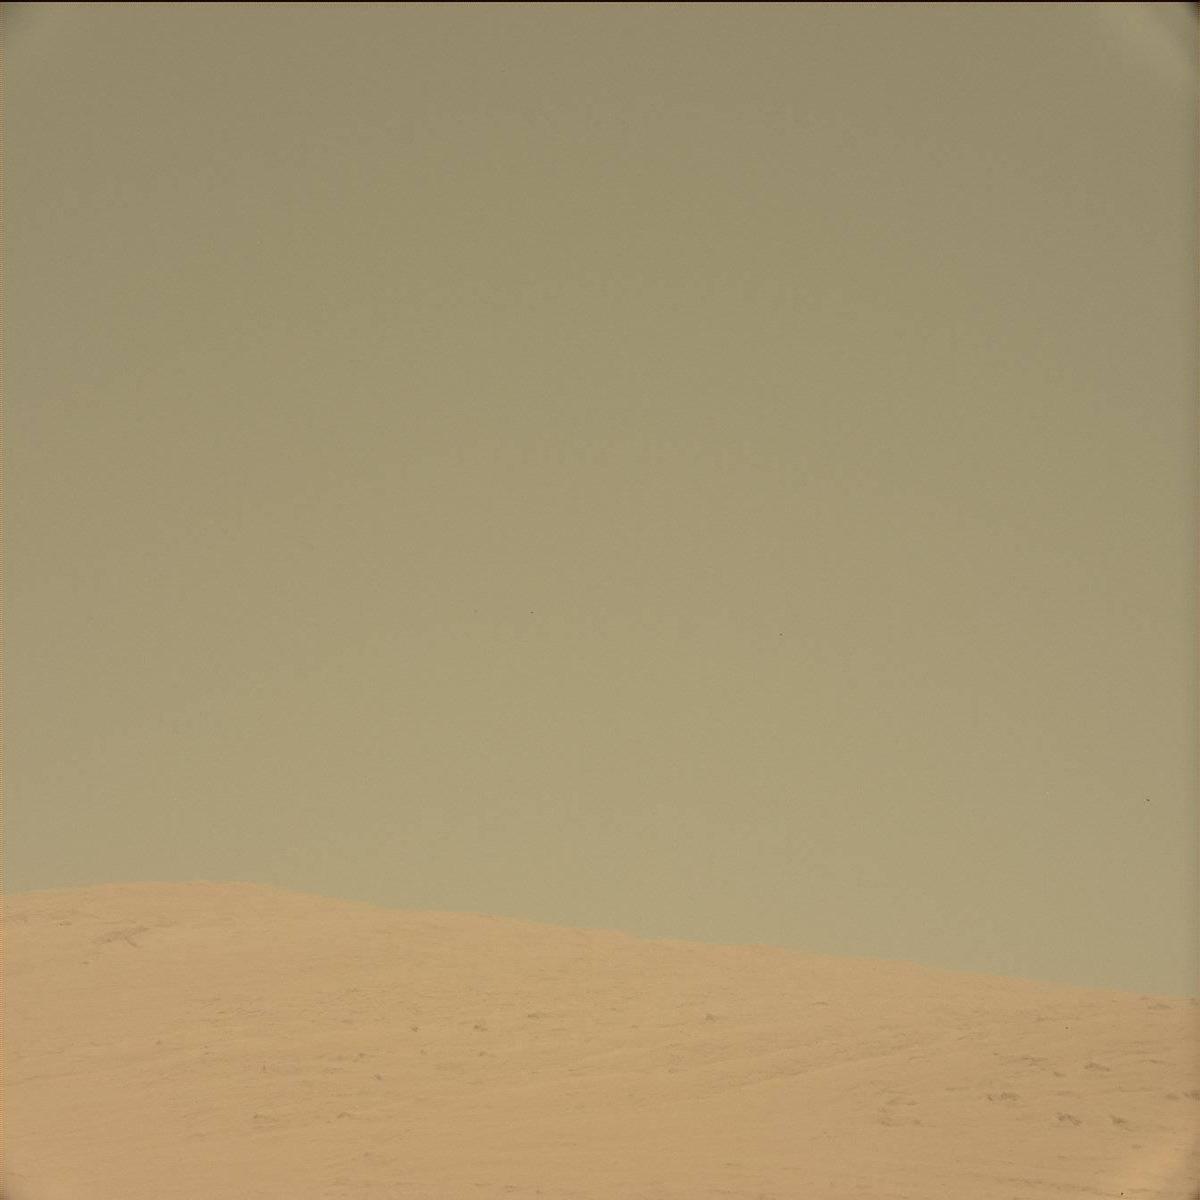
Terrain classes present: Ridge, Sky